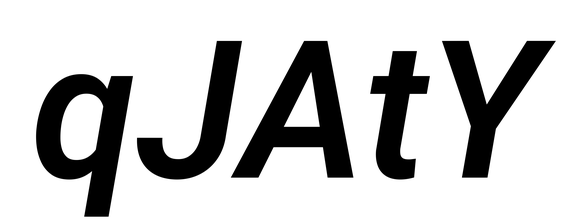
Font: Roboto-Italic_SemiBold_Italic